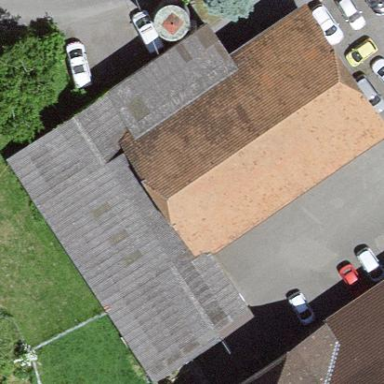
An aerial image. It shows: Barn.